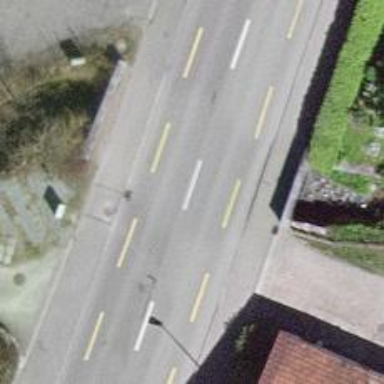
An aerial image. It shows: Primary highway with dedicated lane for cyclists.